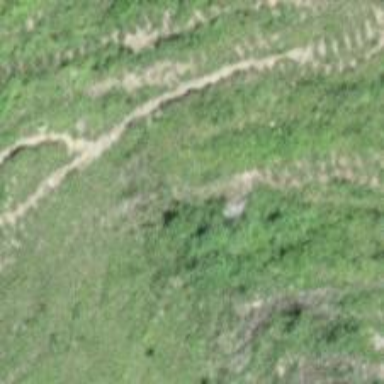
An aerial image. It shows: Path on the ground.